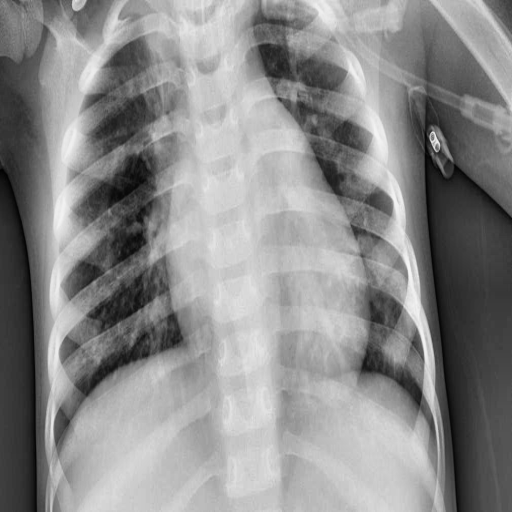
Finding: PNEUMONIA